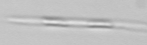
Label: Pseudo-nitzschia